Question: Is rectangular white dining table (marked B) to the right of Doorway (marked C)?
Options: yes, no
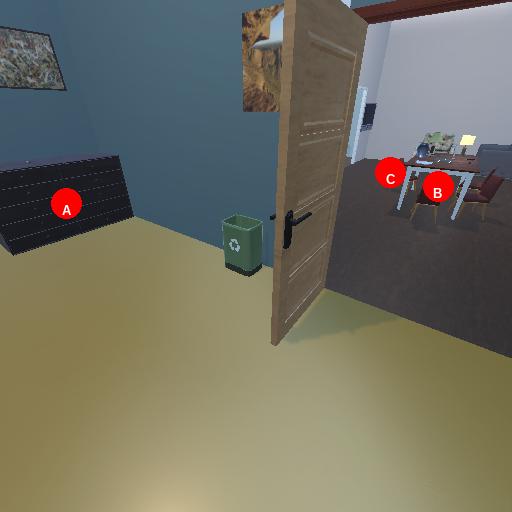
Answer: yes